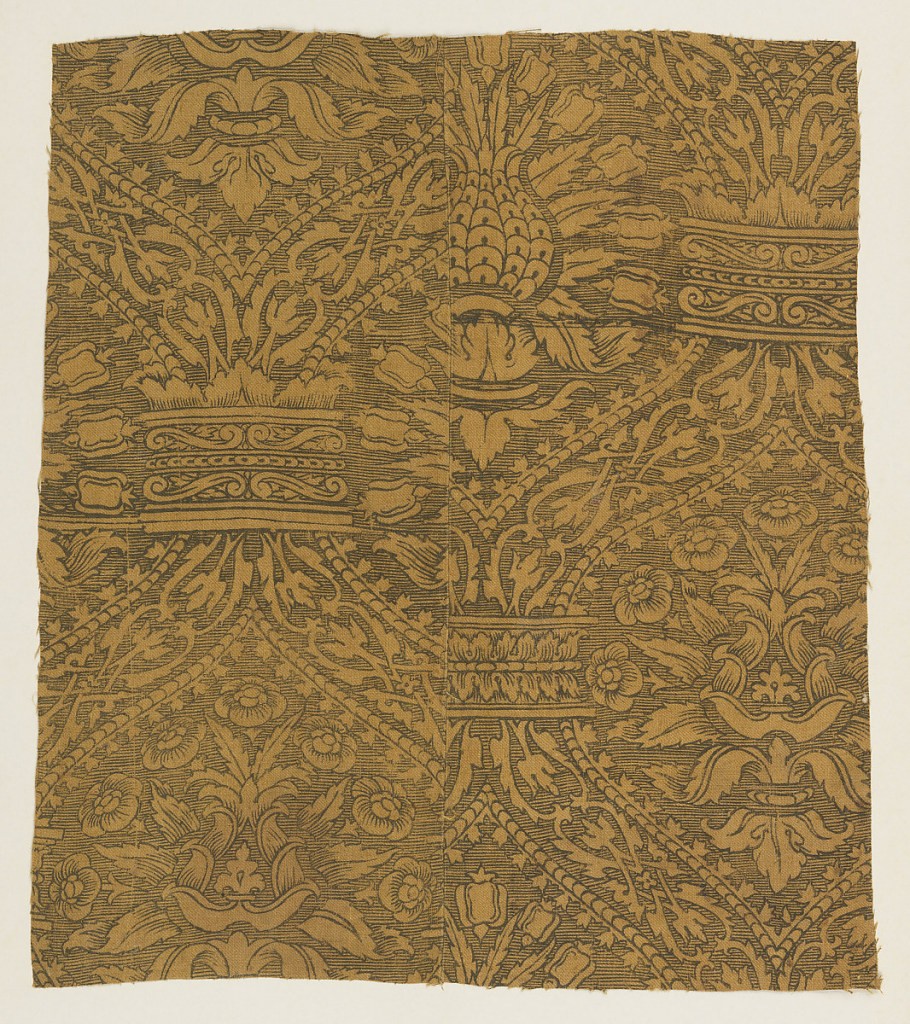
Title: Fragment
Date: late 15th–early 16th century
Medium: linen warp, cotton weft Technique: block printed on 1&3 (S) twill
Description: Pineapple or artichoke pattern in a heavy ogival framing device, printed in black on a yellow-gold ground.